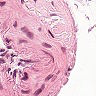
Metastatic tissue present: no